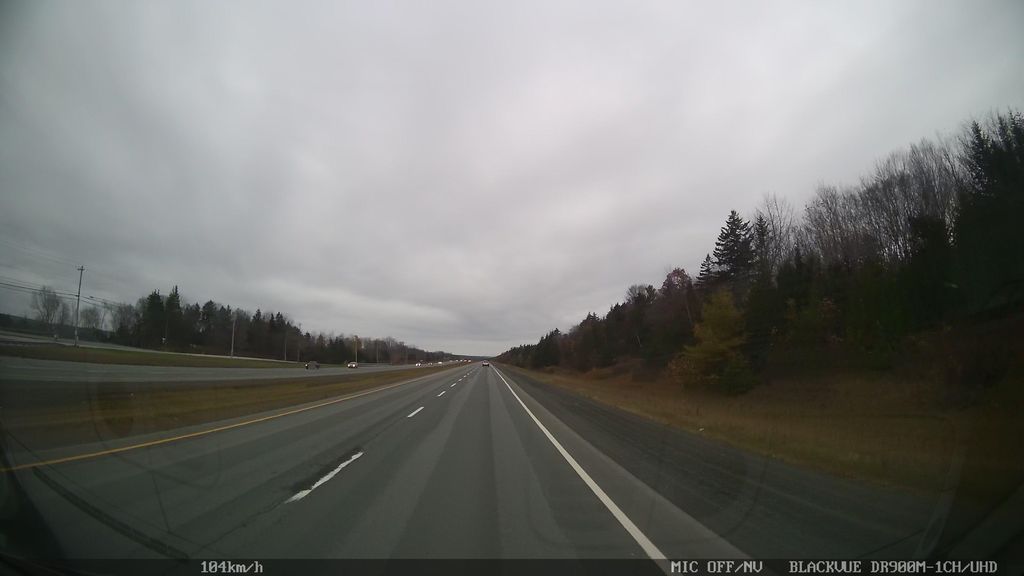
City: halifax